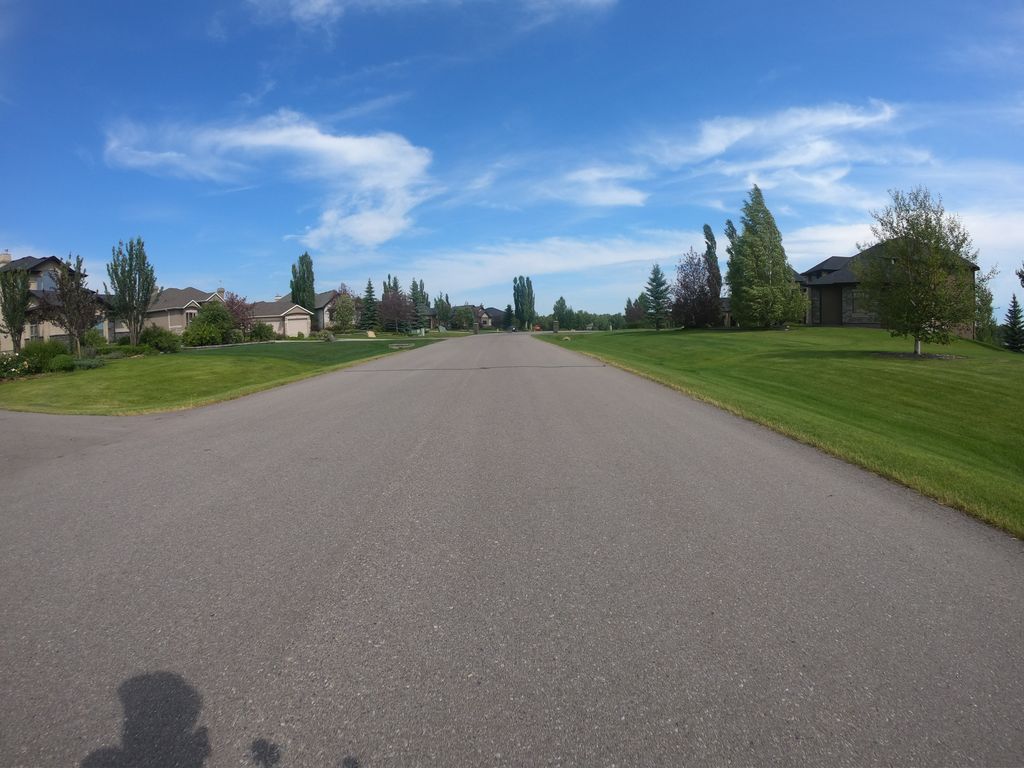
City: calgary